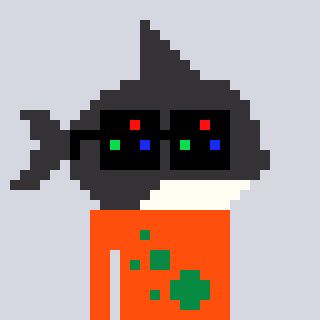
a pixel art character with square black sunglasses, a orca-shaped head and a orange-colored body on a cool background